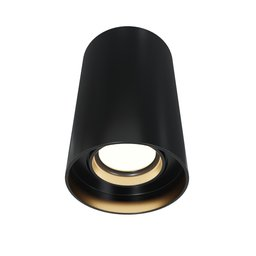
Label: lighting